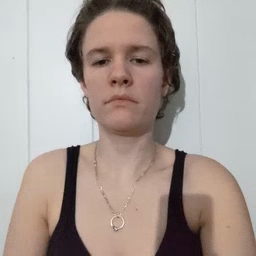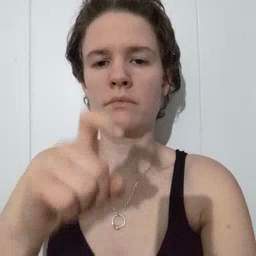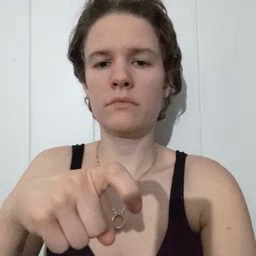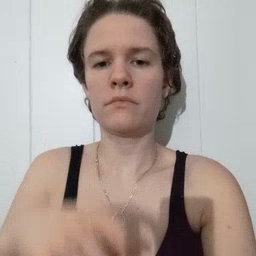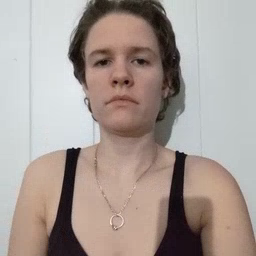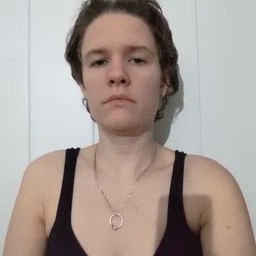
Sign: time